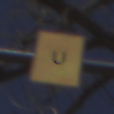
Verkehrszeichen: AnkuendigungOderFortsetzungUmleitungOhnePfeilsymbol
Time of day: Midday
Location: Outdoor (Nature)
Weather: Clear
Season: NotSpecified
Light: Natural